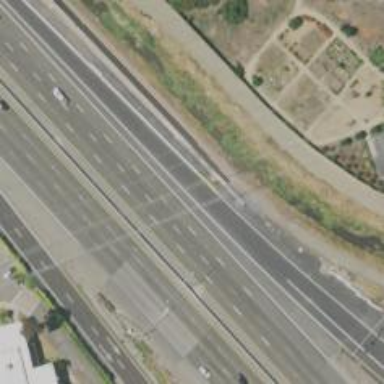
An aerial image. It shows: Motorway link.